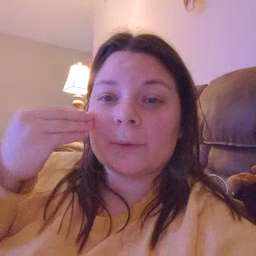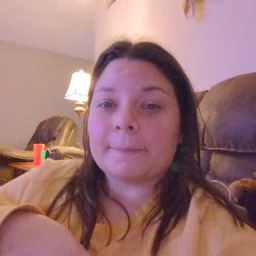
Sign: home